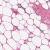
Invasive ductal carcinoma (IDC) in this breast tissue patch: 0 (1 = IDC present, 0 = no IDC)